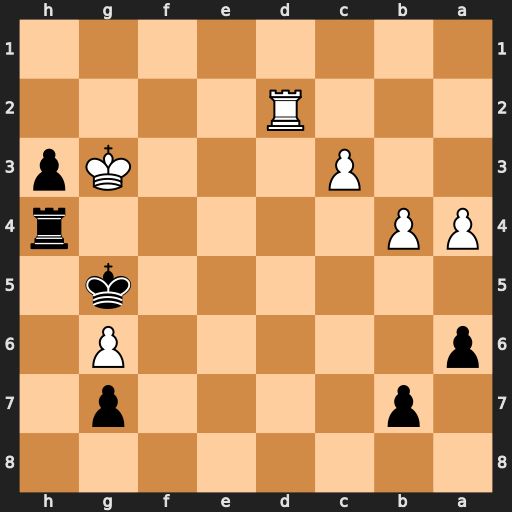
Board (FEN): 8/1p4p1/p5P1/6k1/PP5r/2P3Kp/3R4/8
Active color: b
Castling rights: -
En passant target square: -
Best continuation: h2 Rxh2 Rxh2 Kxh2 Kxg6